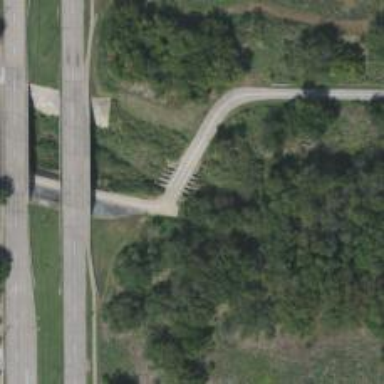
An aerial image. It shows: Culvert tunnel.